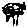
Label: tree